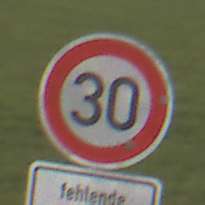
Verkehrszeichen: Geschwindigkeit30
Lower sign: HinweiseAufGefahrenDurchVerbaleAngabe7
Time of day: MorningAfternoon
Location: Outdoor (Suburban)
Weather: Overcast
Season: NotSpecified
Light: Natural